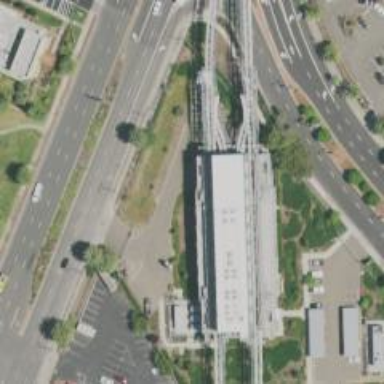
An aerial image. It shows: Monorail bridge leading to yard service area.